Field crop: maize
Growth stage: 2
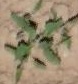
Species: atriplex